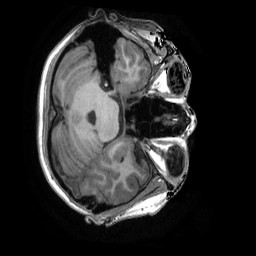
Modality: T1w
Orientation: axial
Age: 21
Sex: female
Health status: healthy
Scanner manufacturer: ge